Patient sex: M
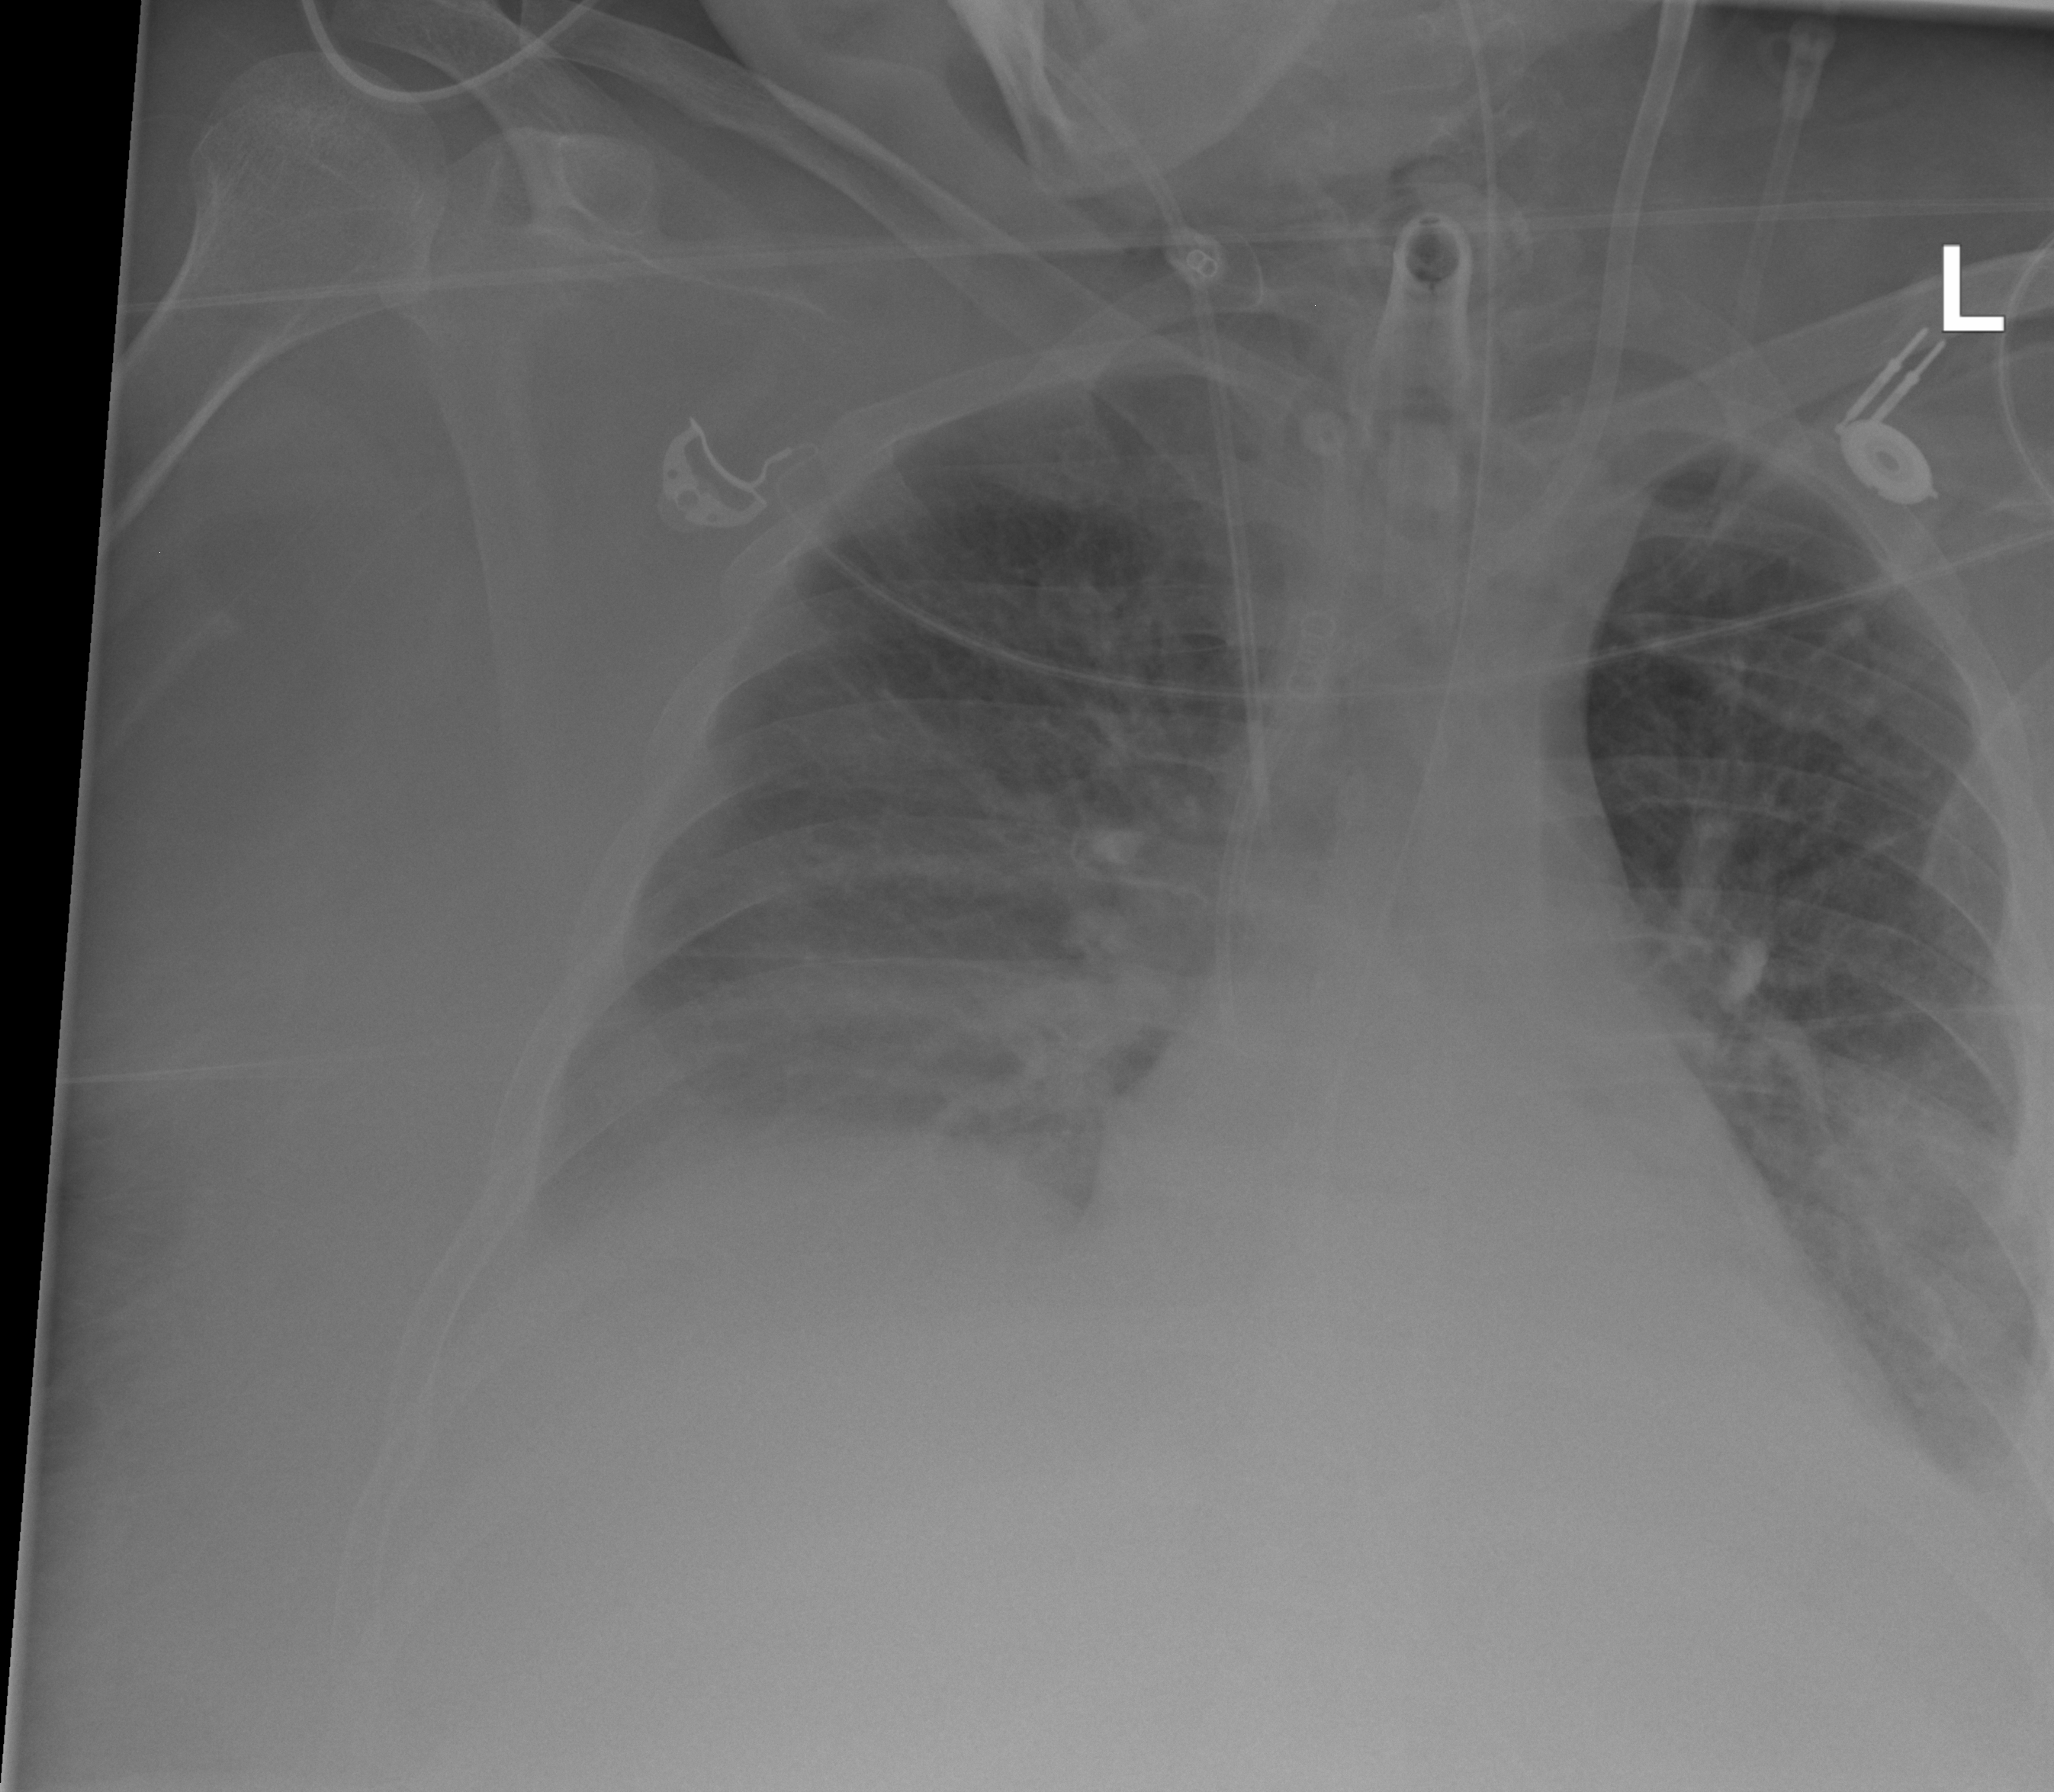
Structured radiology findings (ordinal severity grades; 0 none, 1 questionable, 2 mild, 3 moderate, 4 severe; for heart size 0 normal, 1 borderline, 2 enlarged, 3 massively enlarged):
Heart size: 0
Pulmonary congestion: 2
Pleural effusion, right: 2
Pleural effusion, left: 2
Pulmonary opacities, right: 2
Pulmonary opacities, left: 2
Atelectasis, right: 2
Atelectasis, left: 2